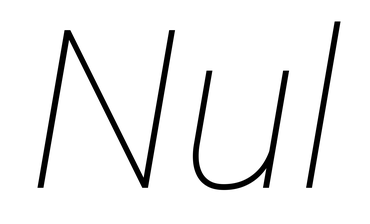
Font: Roboto-Italic_Thin_Italic